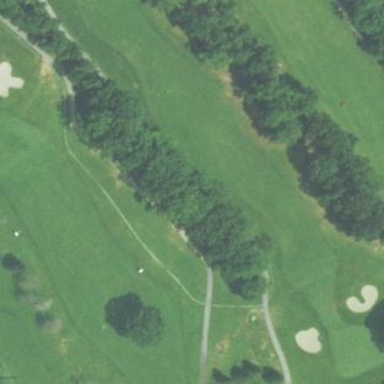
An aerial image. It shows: Grassy area designated as golf fairway.